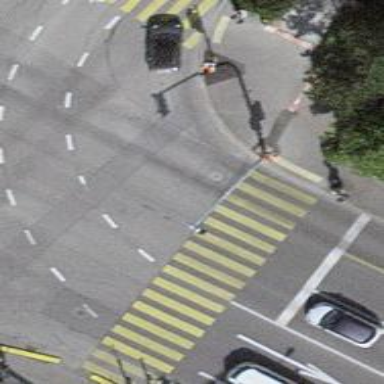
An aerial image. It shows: Secondary road with asphalt surface.